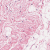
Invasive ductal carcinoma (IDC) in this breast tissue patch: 0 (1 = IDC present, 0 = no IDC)